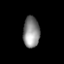
Tissue: lung
Cell type: Endothelial cells
Senescence score: 0.6314
Nuclear area (px): 500
Mean DAPI intensity: 137.904